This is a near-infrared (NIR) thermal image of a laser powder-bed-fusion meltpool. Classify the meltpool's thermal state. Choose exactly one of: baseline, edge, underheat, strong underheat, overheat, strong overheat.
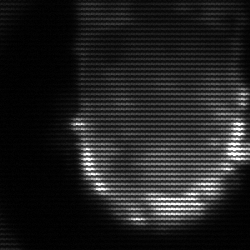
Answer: baseline